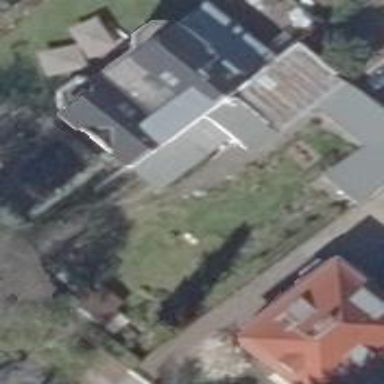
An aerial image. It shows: Detached building with gabled roof covered in black roof tiles. The building is painted in white.